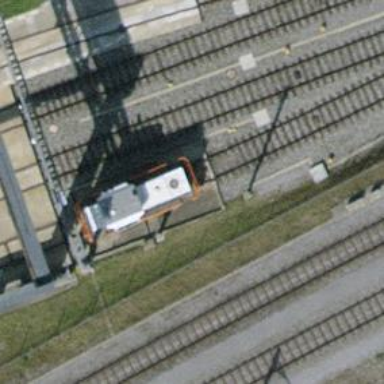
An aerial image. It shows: Railway spur service.